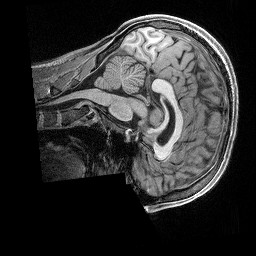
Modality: T1w
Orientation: sagittal
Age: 28
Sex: female
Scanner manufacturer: siemens
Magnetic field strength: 3 T
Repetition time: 2.5 s
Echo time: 0.00296 s